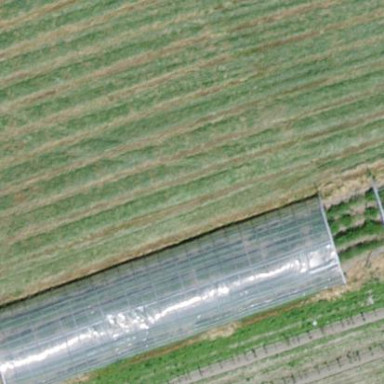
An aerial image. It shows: Greenhouse used for horticulture.